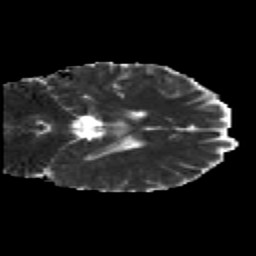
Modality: MD
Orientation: coronal
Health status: healthy
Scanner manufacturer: siemens
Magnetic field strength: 3 T
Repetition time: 12 s
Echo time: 0.092 s